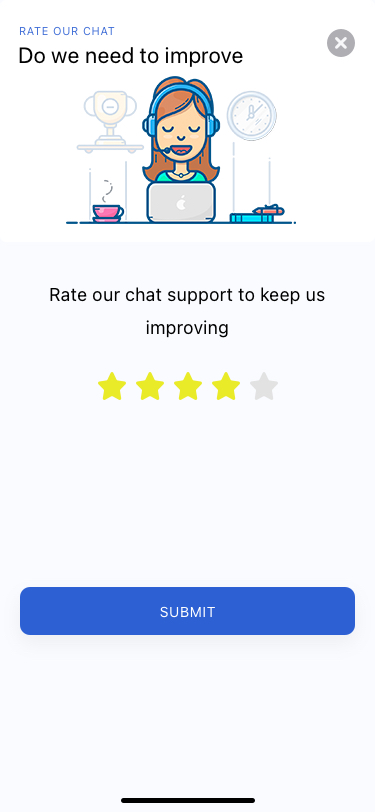
Text in this UI design:
Rate our Chat
Do we need to improve
Rate our chat support to keep us improving

SUBMIT